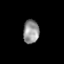
Tissue: lung
Cell type: Epithelial cells
Senescence score: 0.1641
Nuclear area (px): 364
Mean DAPI intensity: 147.912